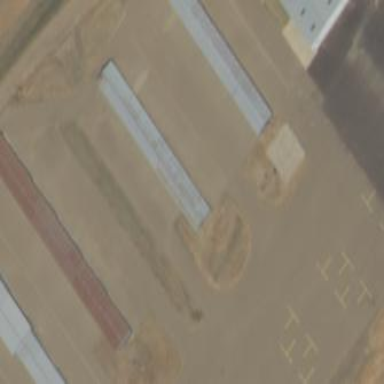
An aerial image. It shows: Hangar located at airport.